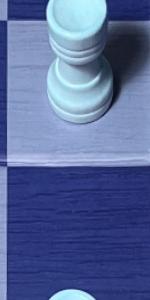
Label: Empty